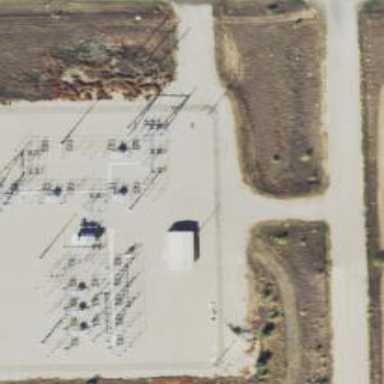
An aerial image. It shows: Switch for power supply.